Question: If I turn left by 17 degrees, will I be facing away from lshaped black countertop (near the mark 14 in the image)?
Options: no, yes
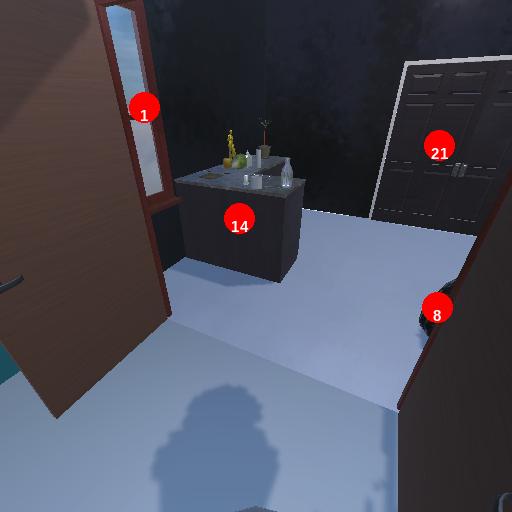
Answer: no